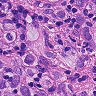
Metastatic tissue present: yes